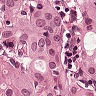
Metastatic tissue present: yes